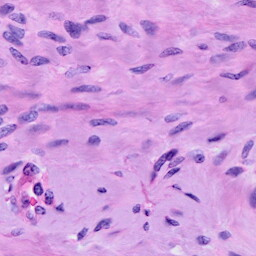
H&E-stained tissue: Cervix